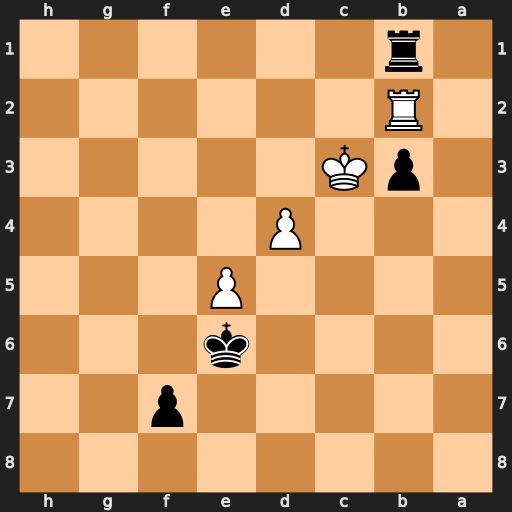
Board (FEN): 8/5p2/4k3/4P3/3P4/1pK5/1R6/1r6
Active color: b
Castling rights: -
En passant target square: -
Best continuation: Rxb2 Kxb2 Kd5